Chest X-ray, PA view. Patient: 29 years old, sex F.
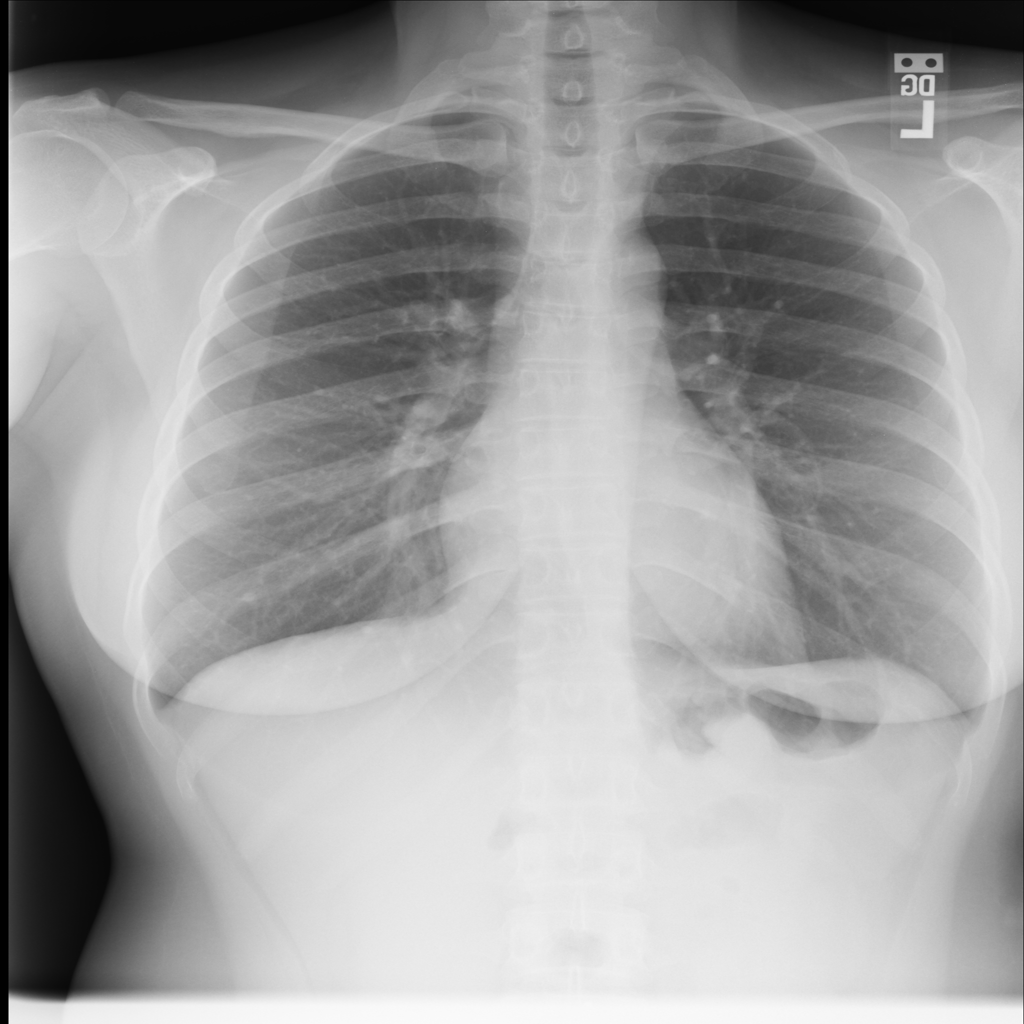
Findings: No Finding